Field crop: maize
Growth stage: 2
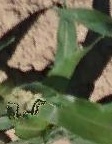
Species: maize